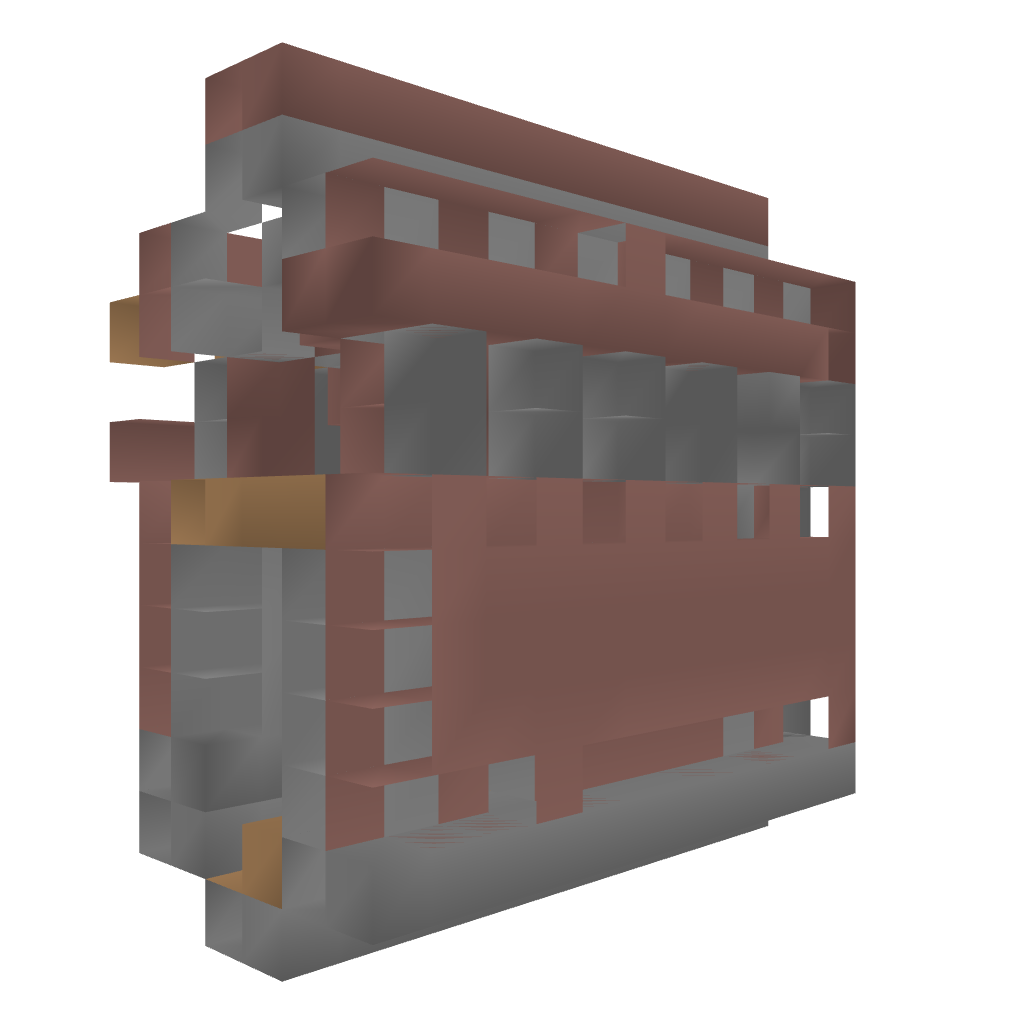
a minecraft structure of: Castle Module - Wall bad low quality